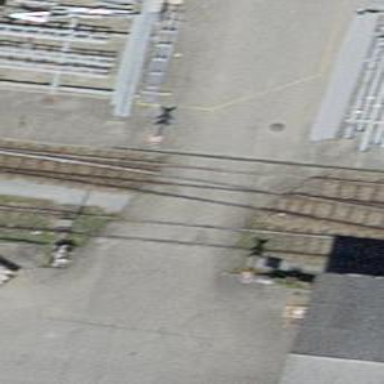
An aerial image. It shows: Single-track spur railway line.